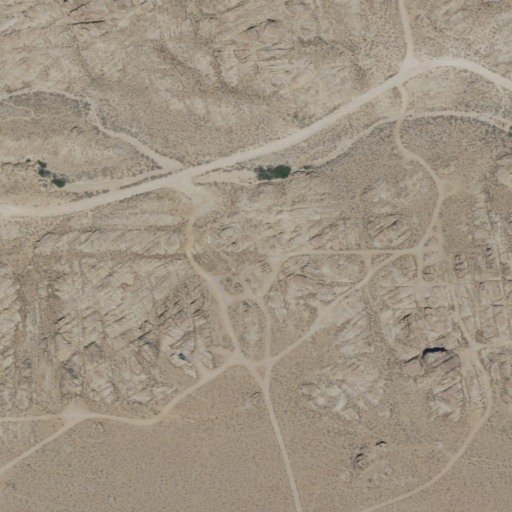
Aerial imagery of plain(s) in California named Movie Flat containing grassland and shrub